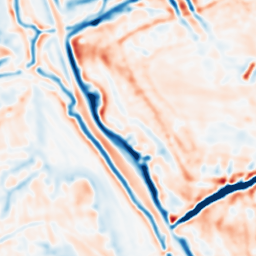
Category: multiscale
Decomposition family: dog
Decomposition parameters: sigma_low: 2
sigma_high: 5
Upsampling method: regularized
Upsampling parameters: scale: 2
lambda_reg: 0.01
Upsampling scale: 2